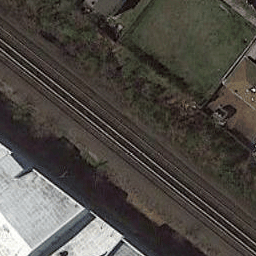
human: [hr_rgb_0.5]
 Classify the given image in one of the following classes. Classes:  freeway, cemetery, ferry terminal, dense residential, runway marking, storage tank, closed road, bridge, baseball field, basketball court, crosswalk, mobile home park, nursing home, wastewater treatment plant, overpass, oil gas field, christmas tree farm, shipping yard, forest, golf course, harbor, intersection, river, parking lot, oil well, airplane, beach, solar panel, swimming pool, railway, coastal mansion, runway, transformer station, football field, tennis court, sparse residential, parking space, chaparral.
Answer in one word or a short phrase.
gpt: railway